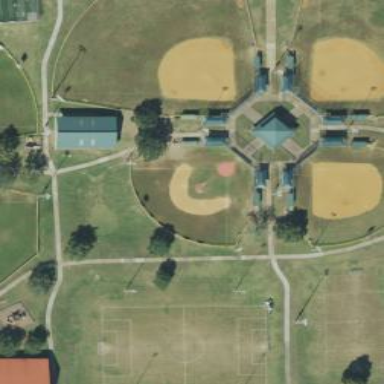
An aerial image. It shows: Baseball pitch for leisure and sports activities.